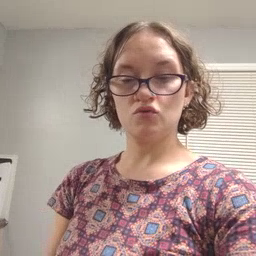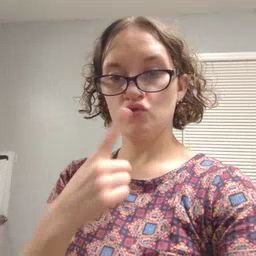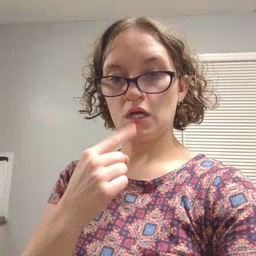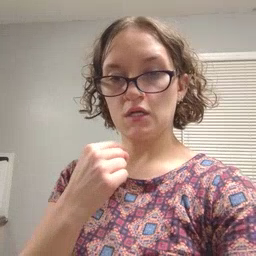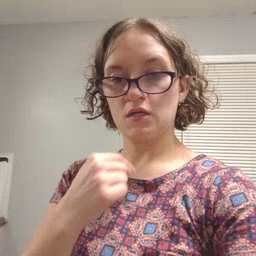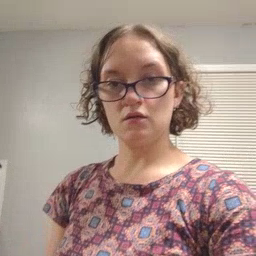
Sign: red